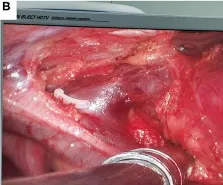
The left innominate vein aneurysm. Intraoperative view of the root of the aneurysm after dividing the left internal thoracic vein with a vascular clamp.
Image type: medical_photograph (other_medical_photograph)